Field crop: tomato
Growth stage: 1
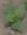
Species: solanum